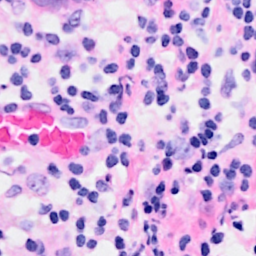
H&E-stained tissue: Breast